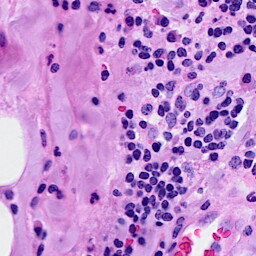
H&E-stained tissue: Breast